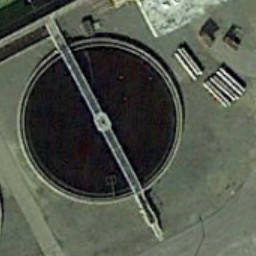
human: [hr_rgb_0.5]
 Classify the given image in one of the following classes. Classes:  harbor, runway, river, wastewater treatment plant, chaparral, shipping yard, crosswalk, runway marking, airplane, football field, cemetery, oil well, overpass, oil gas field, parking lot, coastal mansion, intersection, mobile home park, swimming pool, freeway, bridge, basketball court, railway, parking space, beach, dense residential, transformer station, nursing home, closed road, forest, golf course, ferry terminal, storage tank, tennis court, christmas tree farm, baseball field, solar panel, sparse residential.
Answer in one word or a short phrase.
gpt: wastewater treatment plant